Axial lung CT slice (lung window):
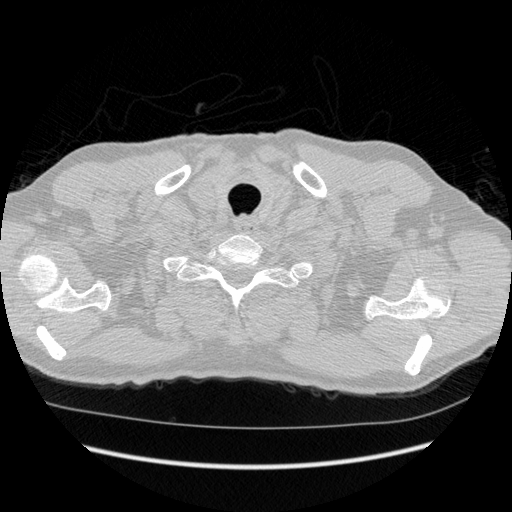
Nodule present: no